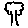
Label: tree